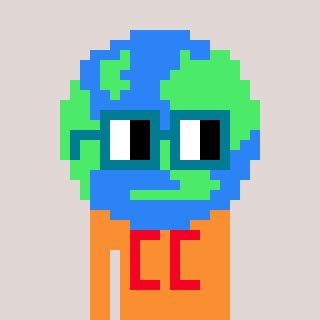
a pixel art character with square dark green glasses, a earth-shaped head and a orange-colored body on a warm background